Question: What is the measurement shown in the image?
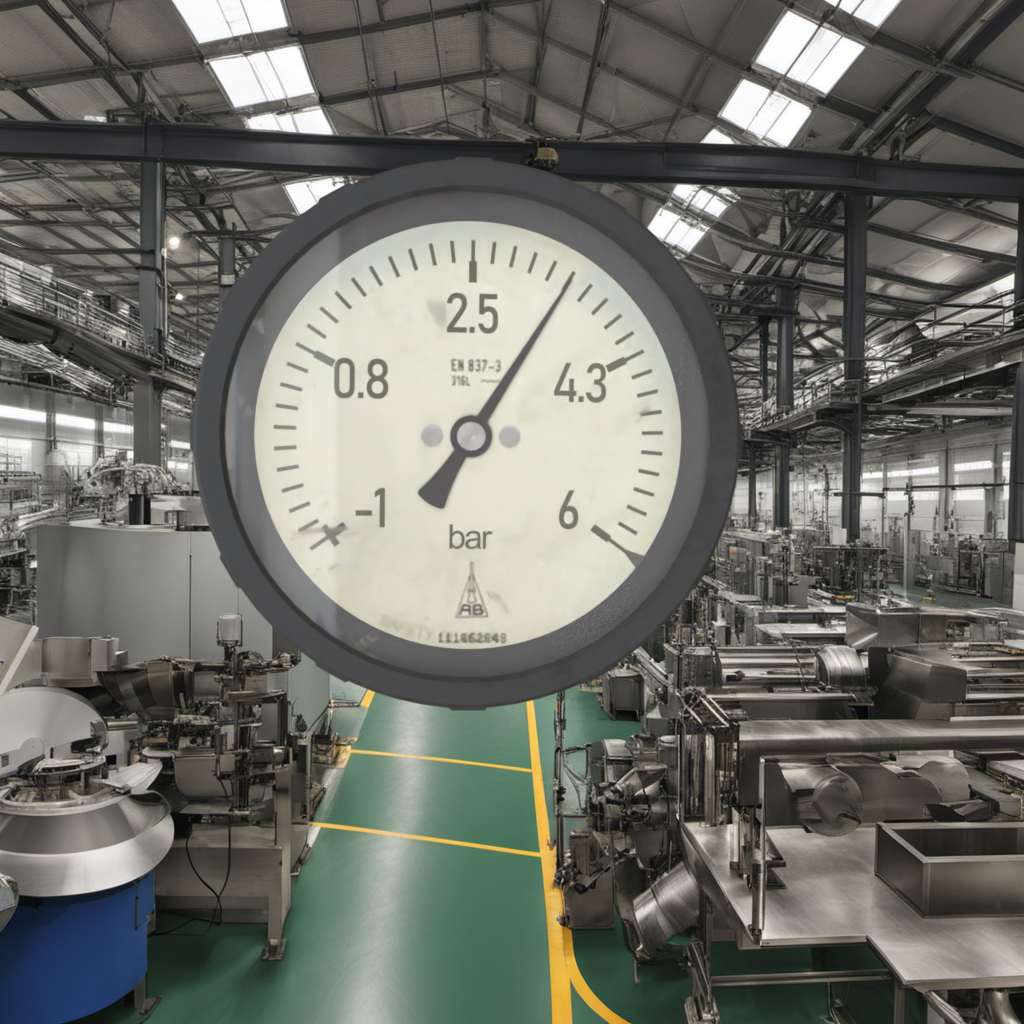
Answer: The result is 3.39
Question: What is the reading range of the measurement in the image?
Answer: The range is from -1 to 6
Question: What is the minimum and maximum reading range of the measurement in the image?
Answer: The minimum value is -1 and the maximum value is 6